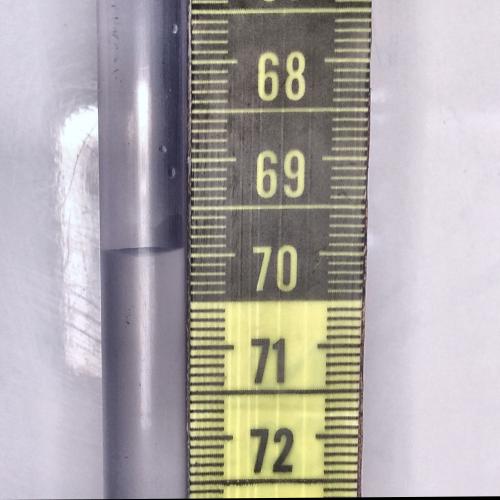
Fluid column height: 69.9 cm